Question: i have translated a plugin in german.
membership 1.x
i took the language.pot file and translate all lines.
after that a changed the Information:

i have uploaded the file to server and replaced the old one... but it stil in english... blog is in german "de_DE"
can someone help me?!
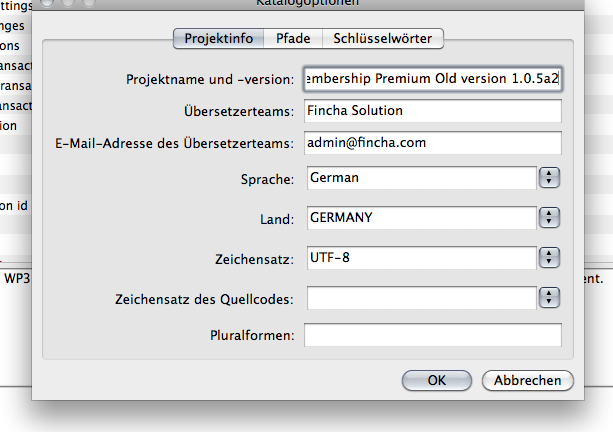
Answer: You shouldn't translate the '.pot' file (it's the source of all translations), you should instead copy it and name it after the textdomain specified inside the plugin (assuming it's written to support translation). If there are other translations already made, look at the name of those files, otherwise look for a line like this in the plugin:
'''
load_plugin_textdomain('name', false, dirname(plugin_basename(__FILE__)));
'''
here 'name' is what you should call your file, followed by the locale specification i.e.:
'''
name-de_DE.po
'''
then you have to compile the '.po' file into '.mo' (there are <URL> and upload it in the correct directory.